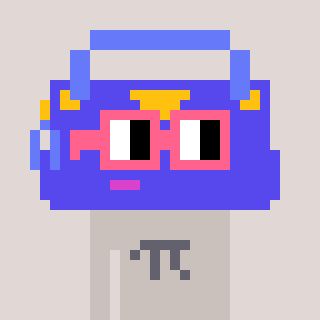
a pixel art character with square pink glasses, a bag-shaped head and a foggrey-colored body on a warm background